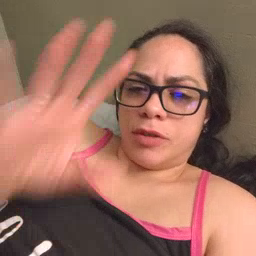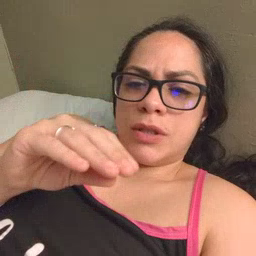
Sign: pretend